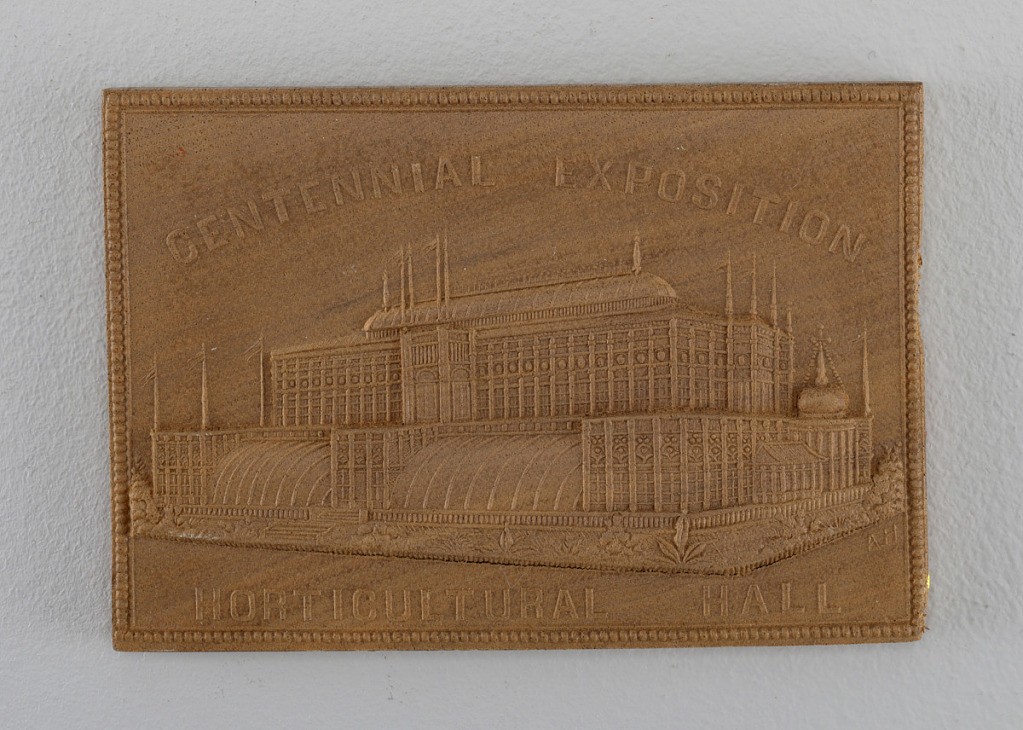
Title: commemorative
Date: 1876
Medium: wood, pressed
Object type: Plaque
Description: "Centennial Exposition / Horitcultural Hall"